Question: I have a 2d path defined on a single variable:
'''
var point = path(t); // --> [0.113, 0.883]
'''
Iterating over 't' from '0' to '1' I can enumerate the entire path and then graph the successive pairs '[x,y]'. The path is not overlapping on the x-axis, so in theory I should be able to make a function out of it, though the exact approach is eluding me at the moment. If I just project down to the x-axis and take [x,y] --> y, then the graph is wrong because we are moving through x and y, so if there is time spent moving through the y axis but not the x this will not be reflected when projected to one dimension. How do I build the function that represents my 2d path as a mapping from x to y?
EDIT: Here is an image of the curve (white line is the bezier spline path(t) --> [x,y], grey circles are the original data points and the green line is the original keyframe data I am using to generate the curve. Ignore the rest of the lines):

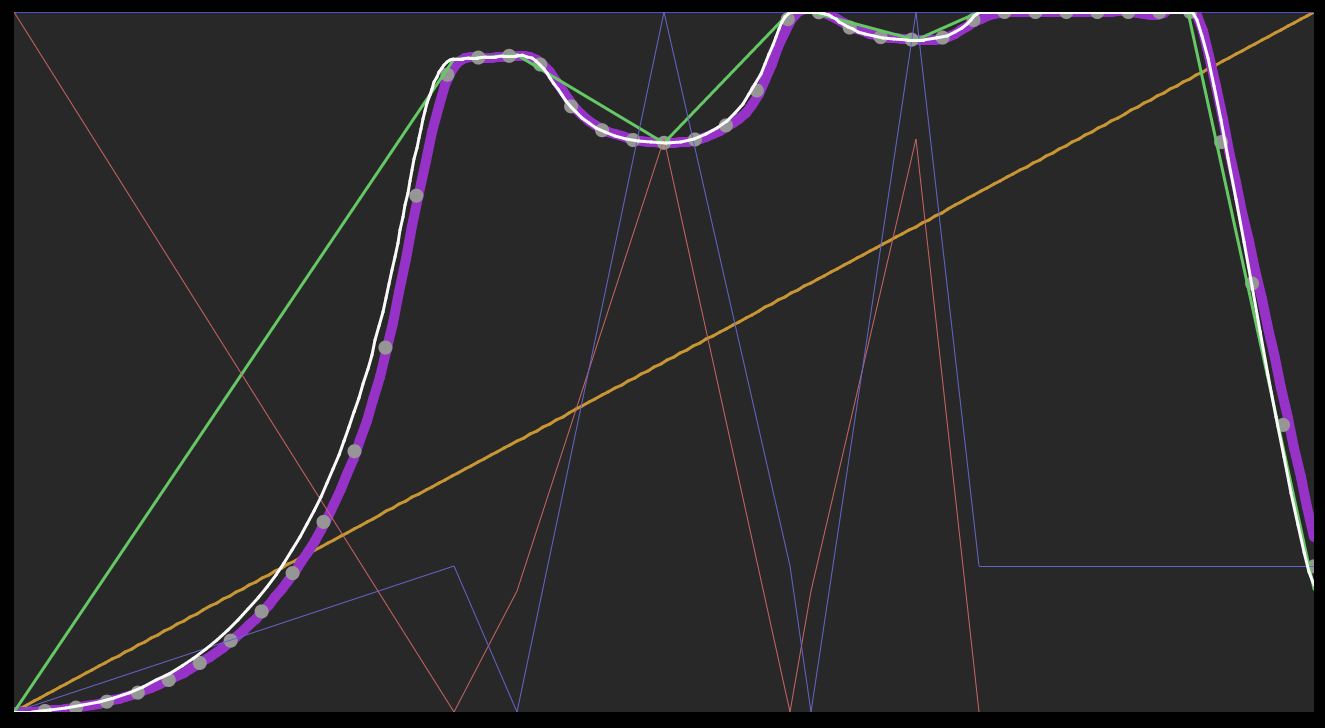
Answer: I finally figured this out! I made a binary search algorithm that tries path(x) and determines the difference between the x returned in the [x,y] pair and the x that is sought. Then it adds half the difference and tries again. Given an epsilon, this approaches the right [x,y] pair in logarithmic time!
I have code if anyone wants it.
EDIT: Here's the code (for the binary search part):
'''
function buildBinary(at, epsilon) {
return function(x) {
var guess = x;
var near = at(guess);
var approx = near[0];
var diff = x - approx;
while (Math.abs(diff) > epsilon) {
guess = guess + diff * 0.5;
near = at(guess);
approx = near[0];
diff = x - approx;
}
return near[1];
}
}
'''
'at' is the function path(t) -> [x,y] and 'epsilon' is how close is acceptable. Works great!